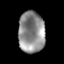
Tissue: prostate
Cell type: T cells
Senescence score: 0.2748
Nuclear area (px): 1066
Mean DAPI intensity: 141.131